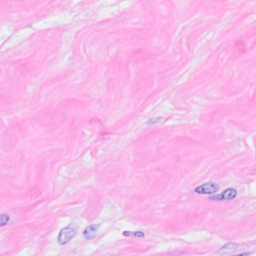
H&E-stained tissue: Breast